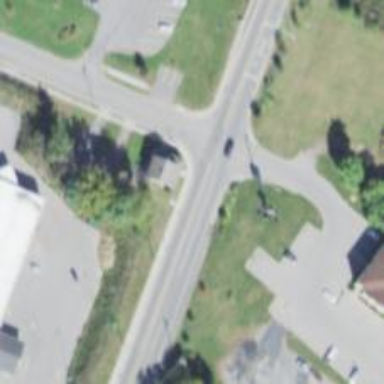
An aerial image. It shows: Secondary road with asphalt surface and sidewalk on the left.